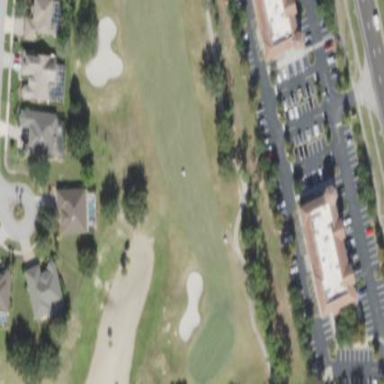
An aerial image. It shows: Grassy area designated as golf fairway.